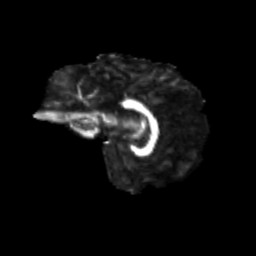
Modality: FA
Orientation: sagittal
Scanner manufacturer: siemens
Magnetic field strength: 3 T
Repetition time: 9.2 s
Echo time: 0.084 s